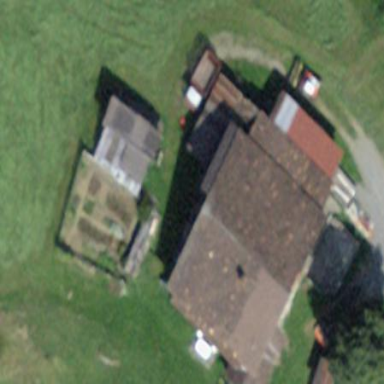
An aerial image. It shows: Farm building.